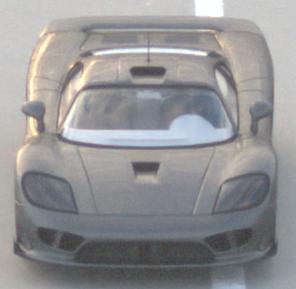
Make: Saleen
Model: S7
Detailed model: -
Model produced from: 2000
Model produced until: 2008
Doors: 2
Color: gray
Road condition: dry road
Daytime: sunrise or sunset
Contrast: low contrast